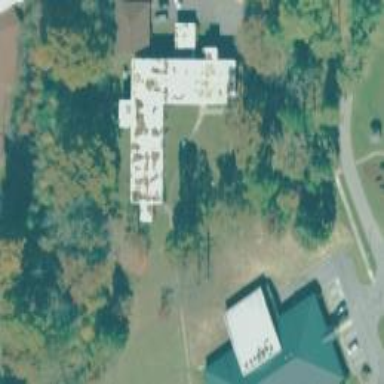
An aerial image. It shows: Dormitory building.